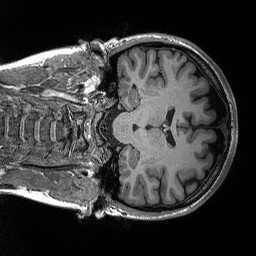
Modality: T1w
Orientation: coronal
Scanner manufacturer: siemens
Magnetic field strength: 3 T
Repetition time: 2.3 s
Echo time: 0.00298 s